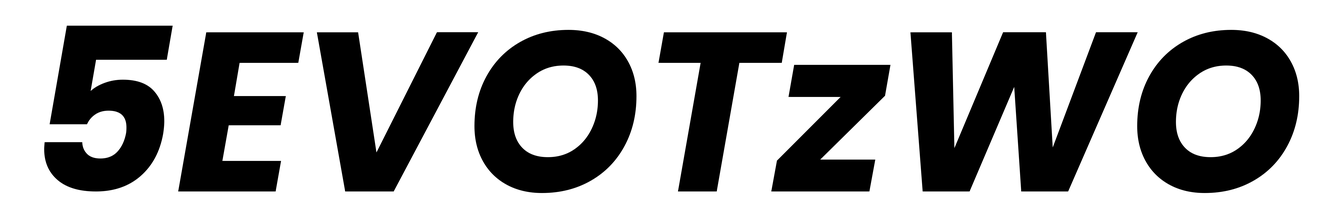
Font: Poppins-BoldItalic